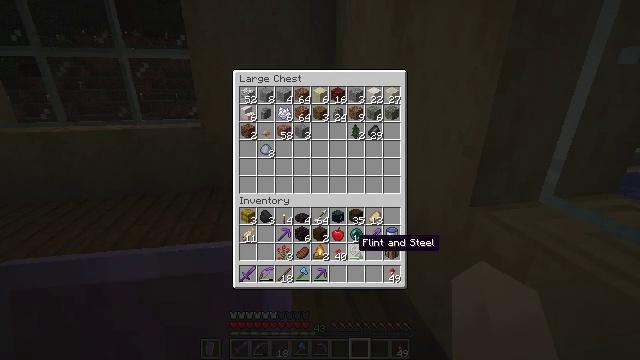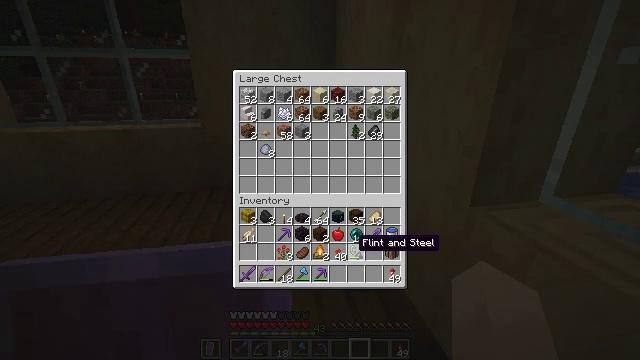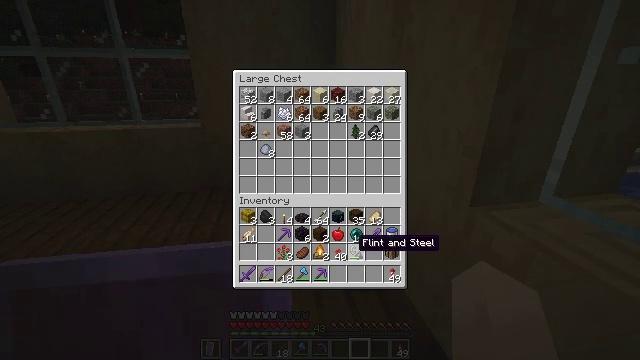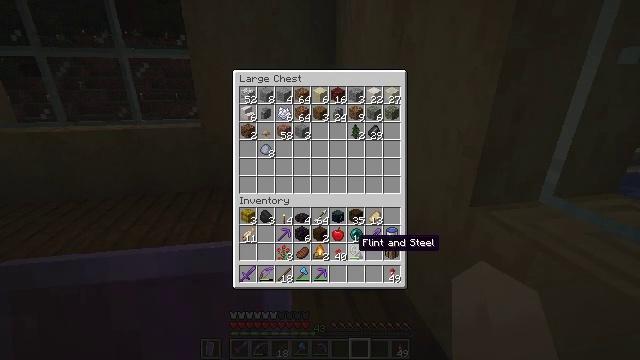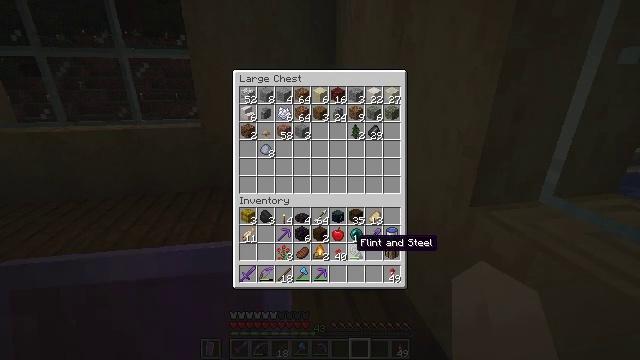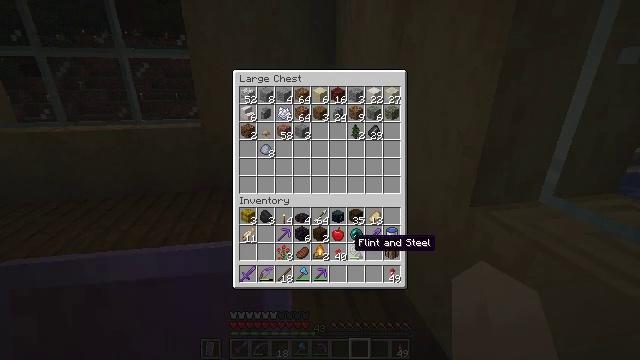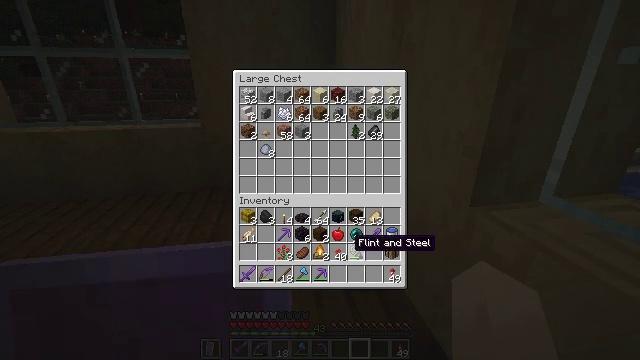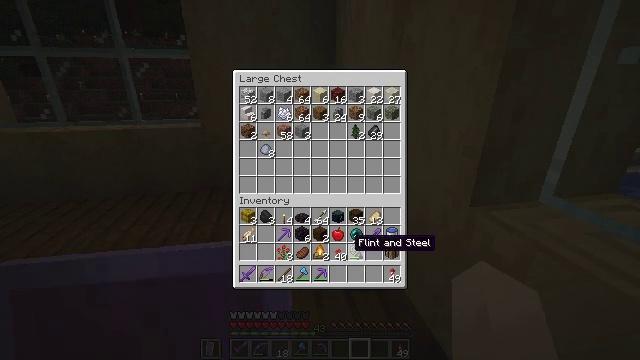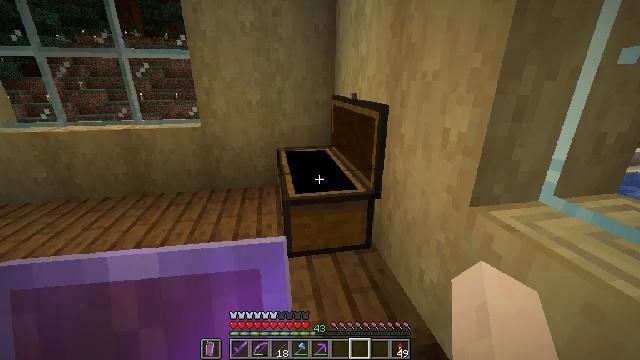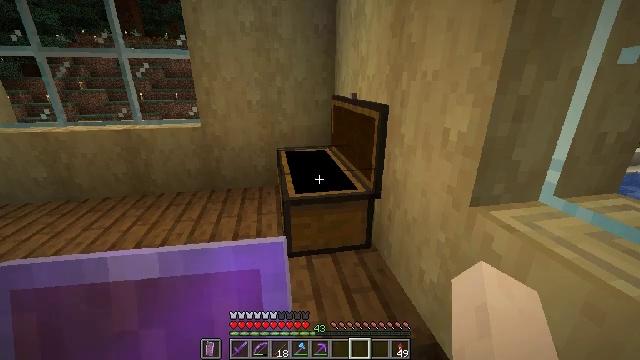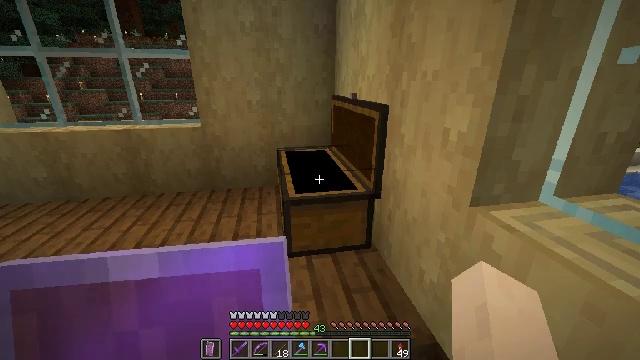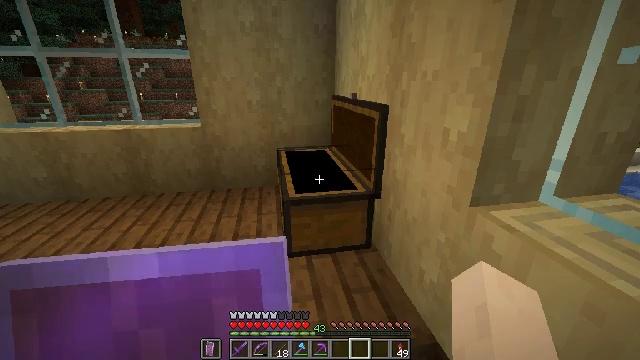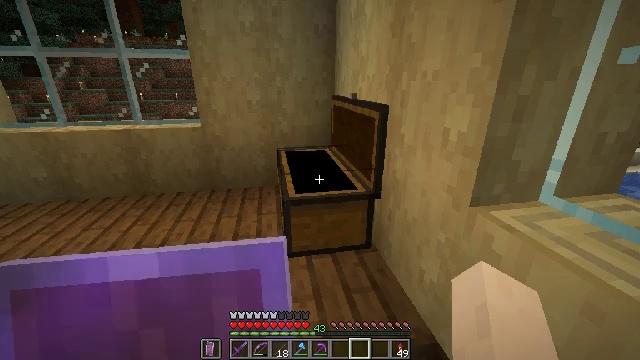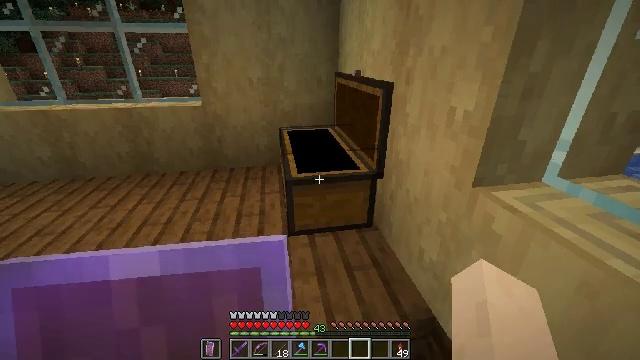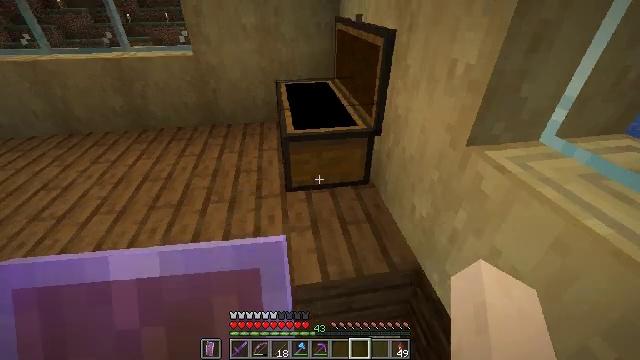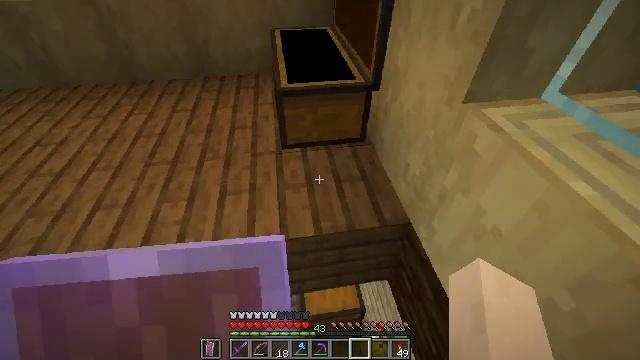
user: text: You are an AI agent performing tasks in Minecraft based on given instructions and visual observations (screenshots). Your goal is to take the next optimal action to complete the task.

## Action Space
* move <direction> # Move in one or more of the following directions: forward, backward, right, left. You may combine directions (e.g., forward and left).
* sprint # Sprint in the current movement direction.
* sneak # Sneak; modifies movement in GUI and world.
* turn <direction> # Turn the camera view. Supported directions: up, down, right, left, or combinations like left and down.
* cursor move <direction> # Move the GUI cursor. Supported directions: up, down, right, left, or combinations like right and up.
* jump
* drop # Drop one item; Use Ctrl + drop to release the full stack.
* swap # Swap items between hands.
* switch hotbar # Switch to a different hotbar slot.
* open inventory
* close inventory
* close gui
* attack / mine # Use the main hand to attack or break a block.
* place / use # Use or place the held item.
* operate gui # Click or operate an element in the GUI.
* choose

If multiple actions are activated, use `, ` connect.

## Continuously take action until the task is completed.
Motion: motion action
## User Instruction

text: Mine the sea lantern from the ocean monument.
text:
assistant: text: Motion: no_op
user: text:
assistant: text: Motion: no_op
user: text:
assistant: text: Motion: no_op
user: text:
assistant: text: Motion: no_op
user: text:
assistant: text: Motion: no_op
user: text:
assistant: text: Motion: no_op
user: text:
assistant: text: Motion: no_op
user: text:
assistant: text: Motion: no_op
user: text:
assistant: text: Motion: no_op
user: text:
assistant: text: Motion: no_op
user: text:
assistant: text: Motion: no_op
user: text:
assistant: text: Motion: no_op
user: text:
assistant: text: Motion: turn down
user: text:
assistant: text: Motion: move right, turn down
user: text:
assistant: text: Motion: move forward and move right, turn down
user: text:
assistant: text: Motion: move forward and move right, turn left and down
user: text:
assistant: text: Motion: move forward and move right, turn left and down
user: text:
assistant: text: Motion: move forward, turn left and down
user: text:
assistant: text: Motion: move forward, turn left and down
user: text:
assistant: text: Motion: move forward, turn left and down
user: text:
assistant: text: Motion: move forward, turn left and down
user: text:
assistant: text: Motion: turn left and down
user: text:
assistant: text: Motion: turn left and down
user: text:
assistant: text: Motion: no_op
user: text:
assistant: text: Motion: no_op
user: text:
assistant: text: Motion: turn left
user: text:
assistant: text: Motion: turn left and up
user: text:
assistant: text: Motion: move forward, turn left and up
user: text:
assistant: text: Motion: move forward, turn left and up
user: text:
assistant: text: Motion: move forward, turn left and up